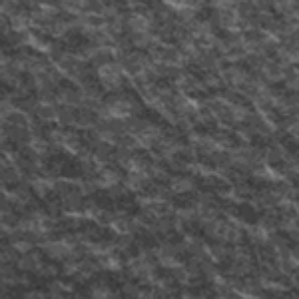
Label: frost